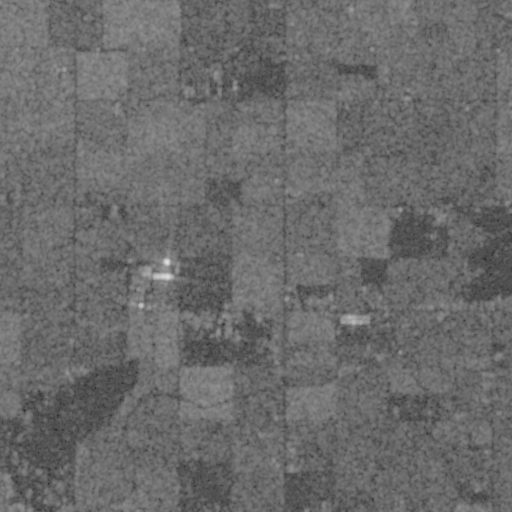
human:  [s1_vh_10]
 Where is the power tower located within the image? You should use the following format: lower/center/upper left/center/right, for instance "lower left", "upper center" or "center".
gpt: The power tower is located in the upper of the image.
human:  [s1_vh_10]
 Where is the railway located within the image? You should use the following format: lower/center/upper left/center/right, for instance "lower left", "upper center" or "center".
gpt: The railway is located in the upper of the image.
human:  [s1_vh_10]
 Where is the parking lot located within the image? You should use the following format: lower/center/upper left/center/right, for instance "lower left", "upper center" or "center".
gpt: There is no parking lot in the image.

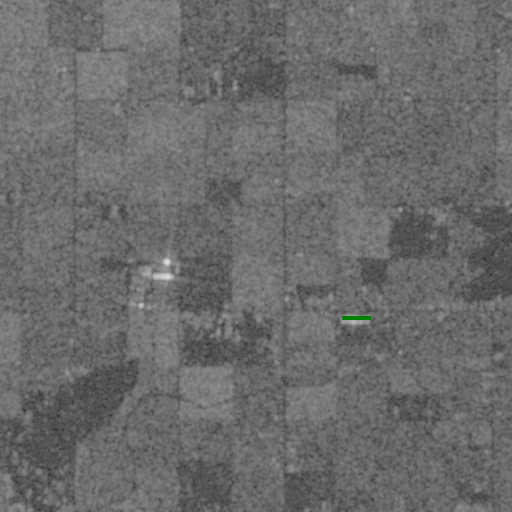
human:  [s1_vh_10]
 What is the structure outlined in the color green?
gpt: The structure outlined in green is a building.
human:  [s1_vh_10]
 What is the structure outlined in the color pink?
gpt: There is no pink outline.